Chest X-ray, PA view. Patient: 39 years old, sex M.
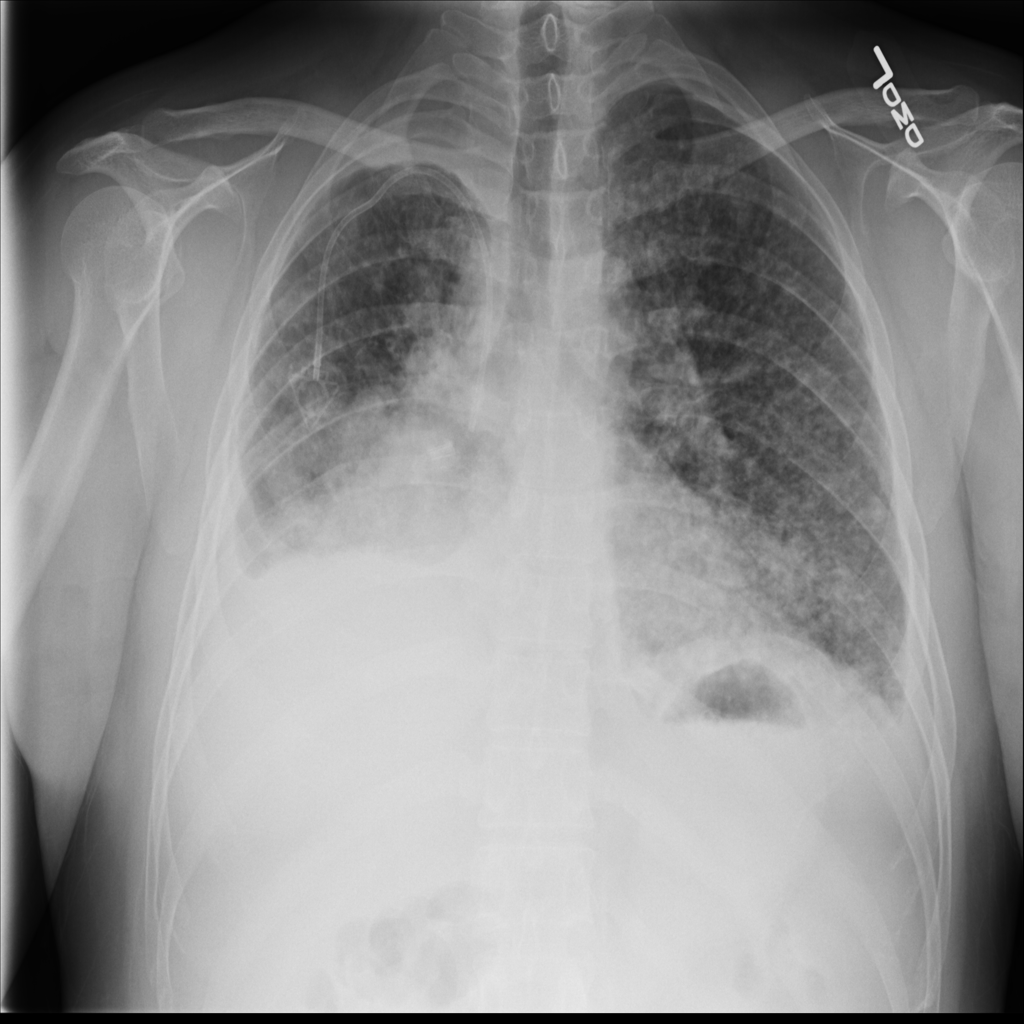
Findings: Effusion